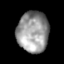
Tissue: skin
Cell type: Epithelial cells
Senescence score: 0.245
Nuclear area (px): 1264
Mean DAPI intensity: 151.436